Field crop: tomato
Growth stage: 2
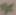
Species: solanum